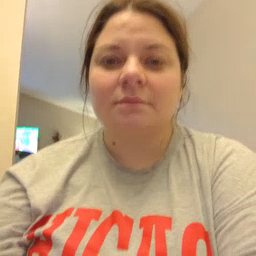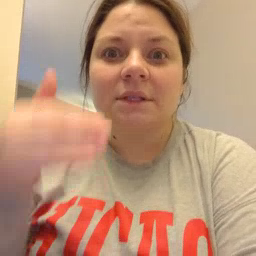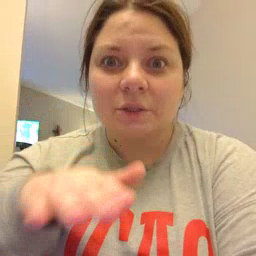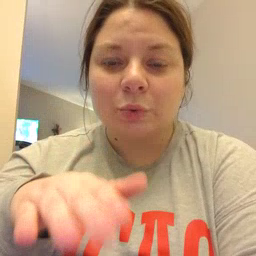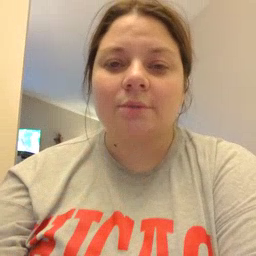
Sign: into